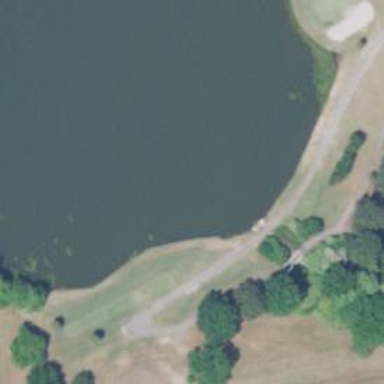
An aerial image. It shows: Golf hole.